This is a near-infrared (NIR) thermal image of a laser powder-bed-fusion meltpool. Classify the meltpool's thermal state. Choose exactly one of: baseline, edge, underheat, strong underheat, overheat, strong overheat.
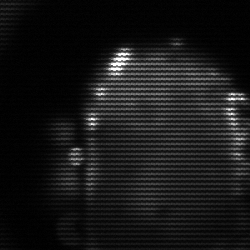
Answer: baseline